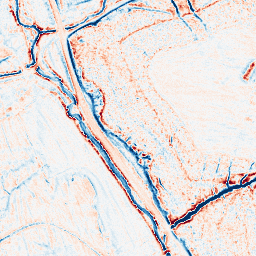
Category: edge_preserving
Decomposition family: anisotropic_diffusion
Decomposition parameters: iterations: 20
kappa: 50
gamma: 0.1
Upsampling method: cubic_catmull_rom
Upsampling parameters: scale: 8
Upsampling scale: 8